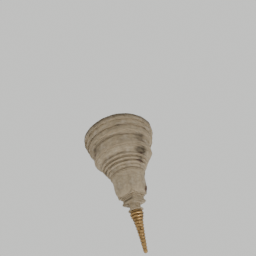
Label: decoration